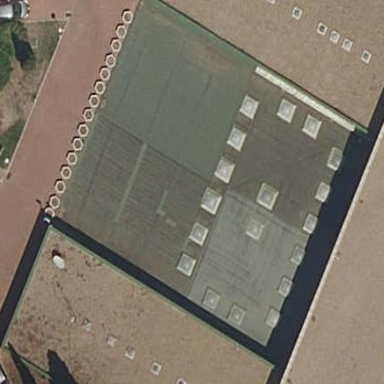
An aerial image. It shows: Part of university building with flat concrete roof. The building is brown in color.